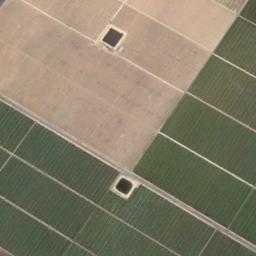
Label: rectangular_farmland